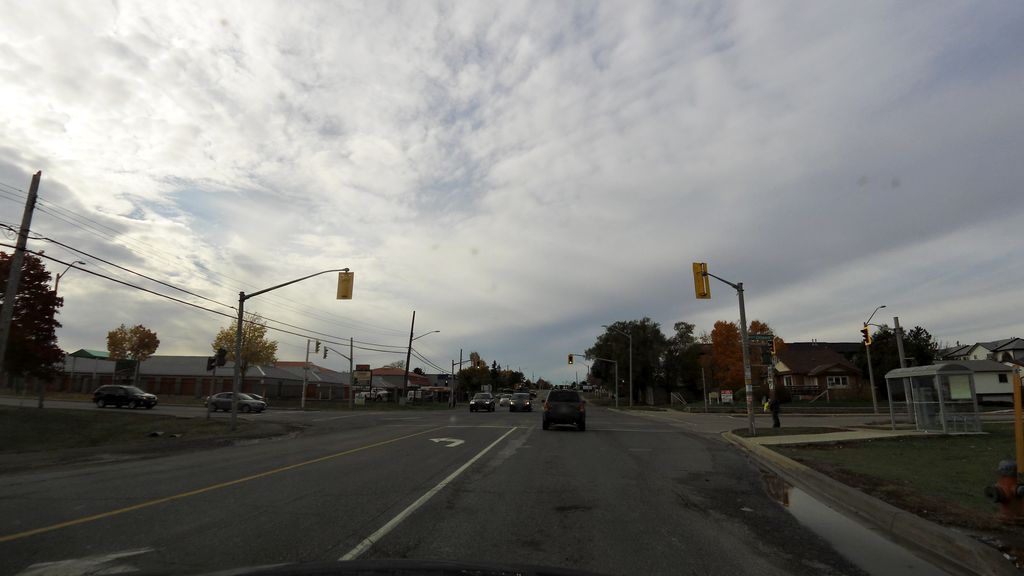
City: hamilton